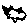
Label: bird